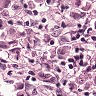
Metastatic tissue present: yes